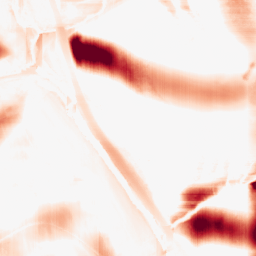
Category: morphological
Decomposition family: morphological_square
Decomposition parameters: operation: opening
size: 50
Upsampling method: sinc_blackman
Upsampling parameters: scale: 2
kernel_size: 16
Upsampling scale: 2